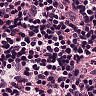
Metastatic tissue present: no